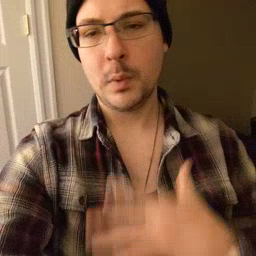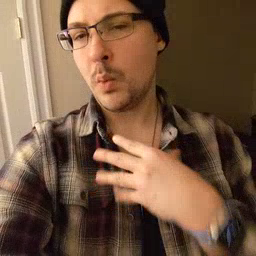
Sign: white